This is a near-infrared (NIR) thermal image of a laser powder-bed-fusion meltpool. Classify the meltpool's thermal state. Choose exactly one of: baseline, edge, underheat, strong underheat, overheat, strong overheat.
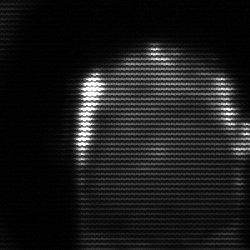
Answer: baseline